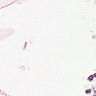
Metastatic tissue present: no